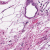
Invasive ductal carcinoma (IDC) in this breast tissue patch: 0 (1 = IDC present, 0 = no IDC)